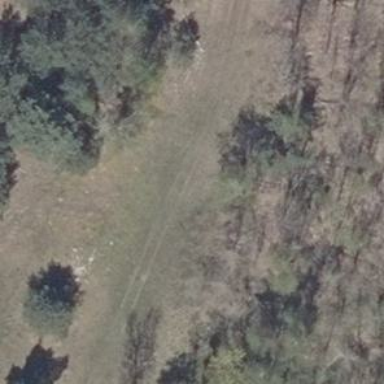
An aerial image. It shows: Grass track with grade4 surface.